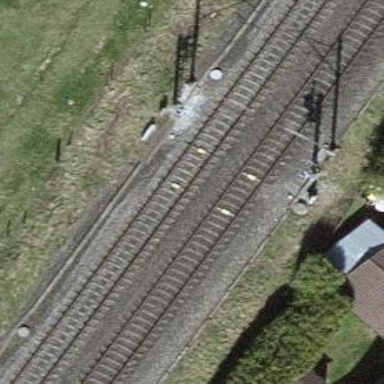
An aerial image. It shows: Railway signal.